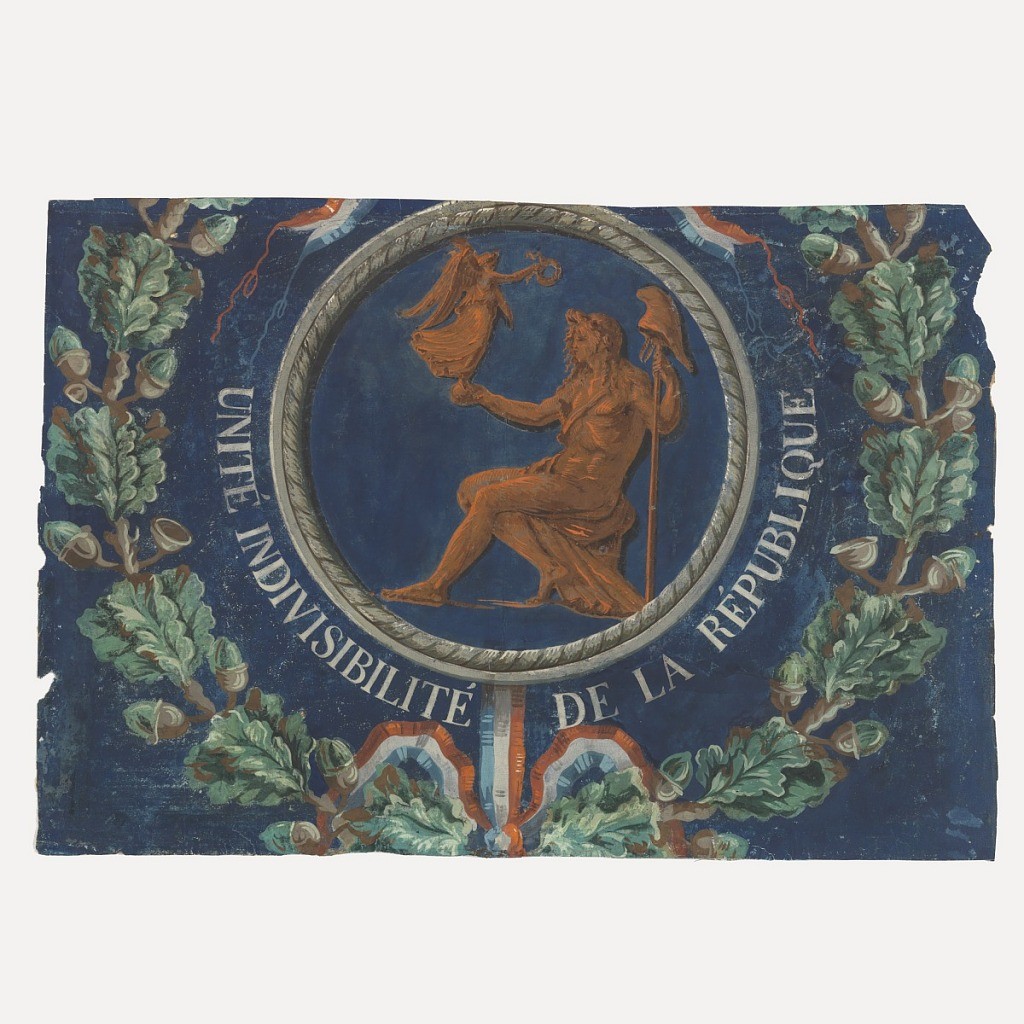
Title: Sidewall
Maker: Jacquemart & Bénard, France
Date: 1792–93
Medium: Block printed on handmade paper
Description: Horizontal rectangle, with portion of circular motif. An oak wreath, on dark blue field, surrounds a circular medallion with gray frame containing seated female figure; she leans upon a staff surmounted by a Liberty Cap, and holds in her right hand a small figure of Victory proffering a wreath. Around part of the circumference of the medallion is the motto: "Unite Indivisibilite de la Republique." Designed for the French Revolution. The seated female figure is presumably Marianne or Liberty.